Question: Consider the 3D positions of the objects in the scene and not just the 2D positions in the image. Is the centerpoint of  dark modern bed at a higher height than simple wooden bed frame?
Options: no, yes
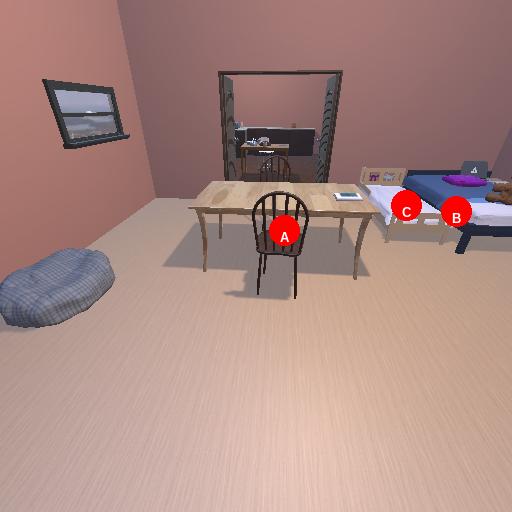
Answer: no